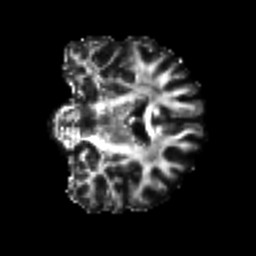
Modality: FA
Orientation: coronal
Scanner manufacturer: siemens
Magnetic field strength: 3 T
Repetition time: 9.6 s
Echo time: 0.077 s